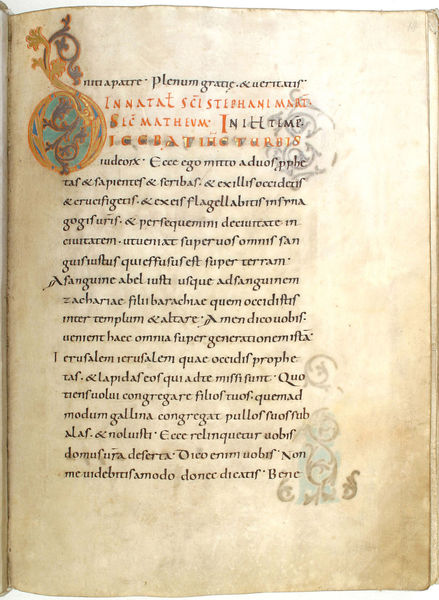
Titel: Gerocodex, Perikopenbuch
Institution: Darmstadt, Hessische Landesbibliothek
Schlagwörter: schwarz, türkis, rot, ornament, bibel, gold, ranken, schrift, floral, verzierung, buch, seite, text, initiale, ranke, buchseite, pergament, antik, griechisch, zeilen, miniatur, altdeutsch, handschrift, latein, durchscheinend, initial, buchmalerei, blattgold, altgriechisch, illumination, griechisc, plenum, o, d, lesbar, siehe, griechicsh, initilien